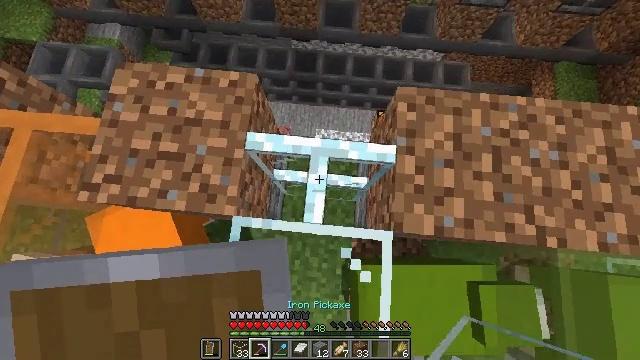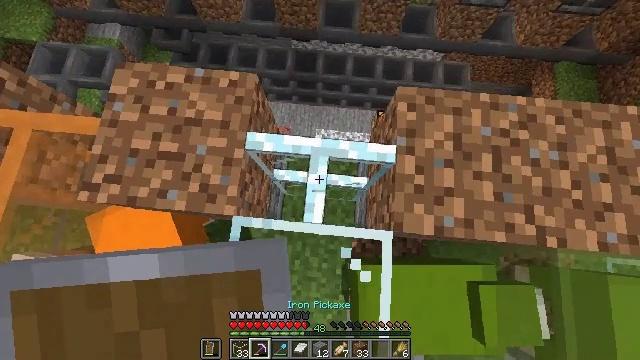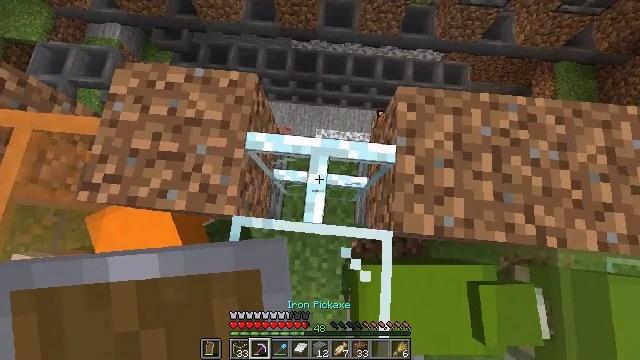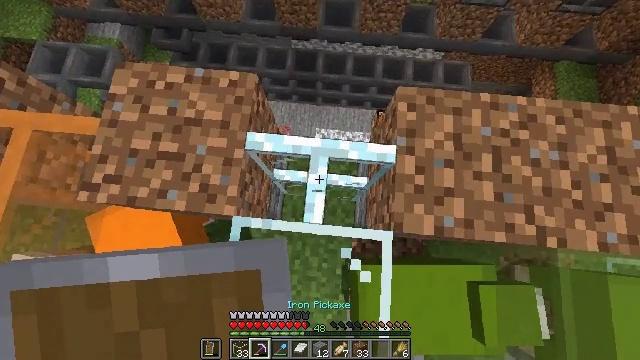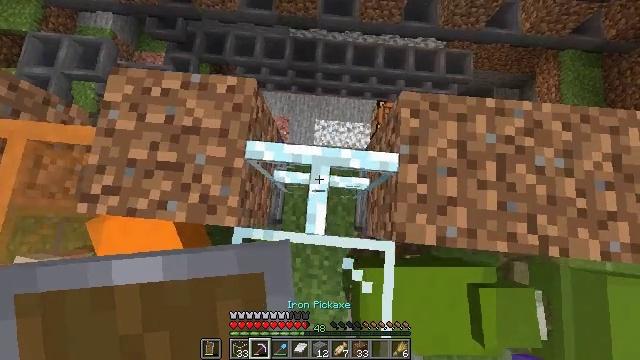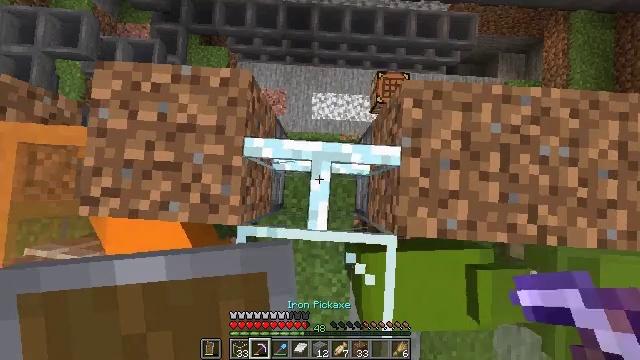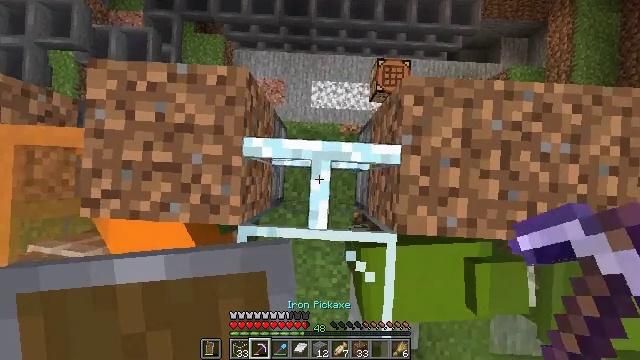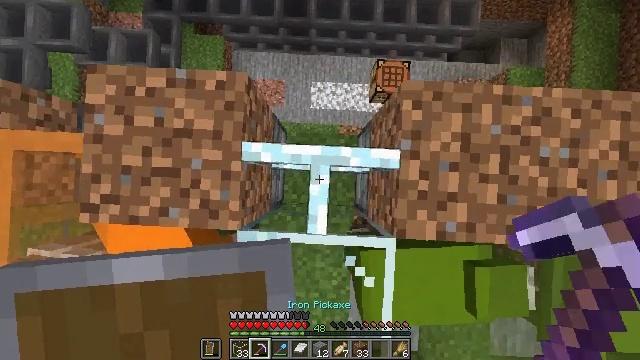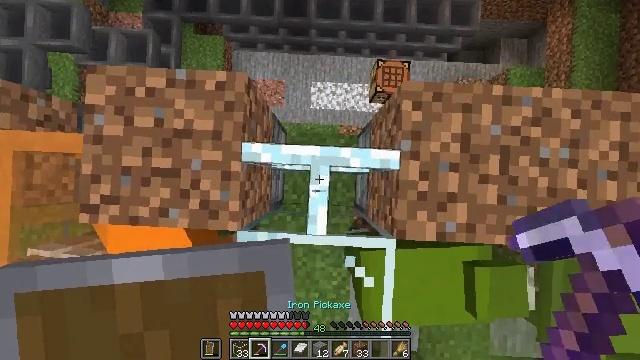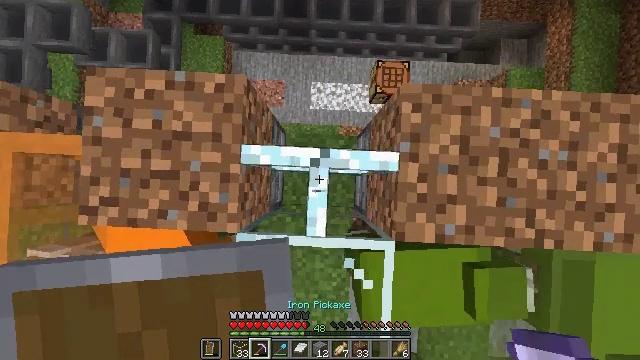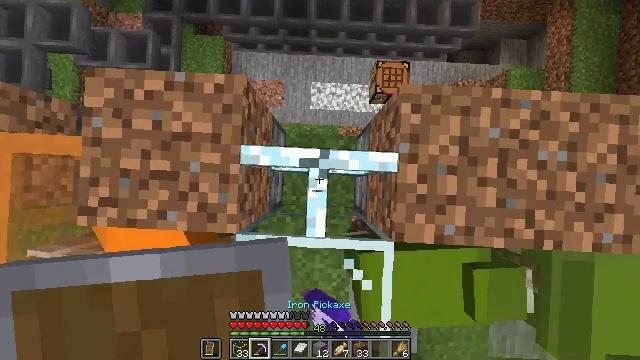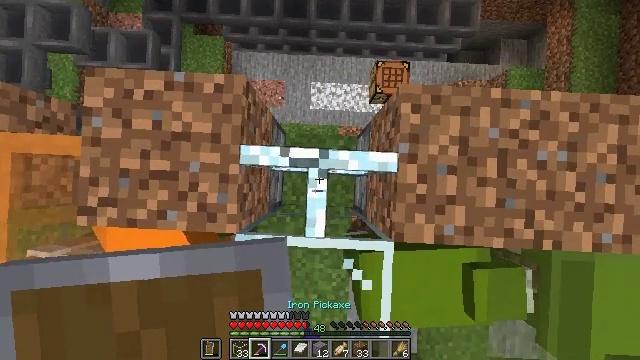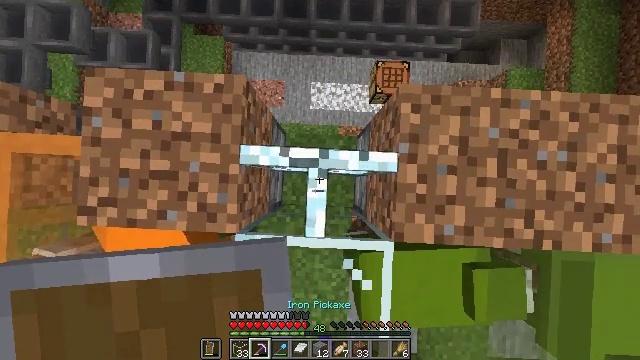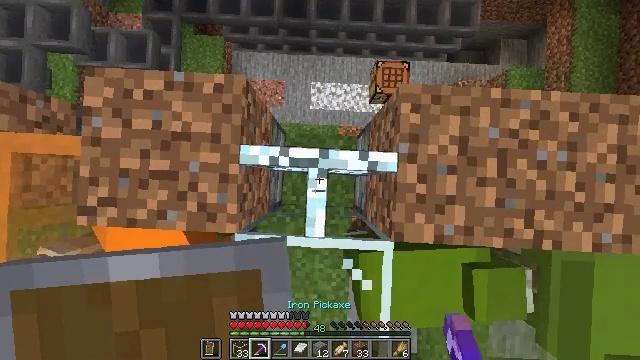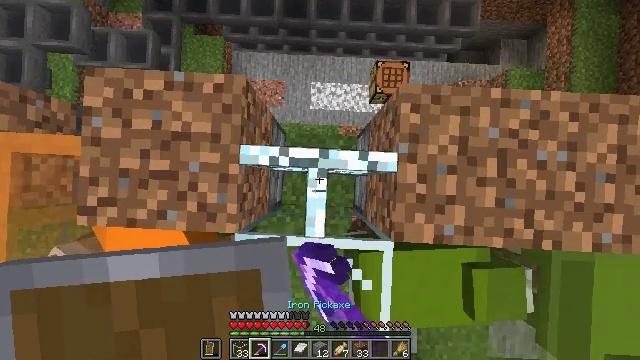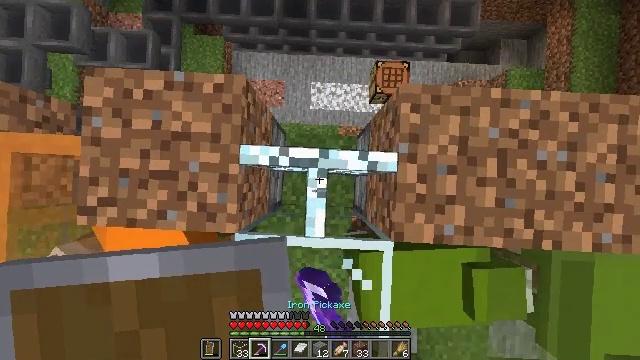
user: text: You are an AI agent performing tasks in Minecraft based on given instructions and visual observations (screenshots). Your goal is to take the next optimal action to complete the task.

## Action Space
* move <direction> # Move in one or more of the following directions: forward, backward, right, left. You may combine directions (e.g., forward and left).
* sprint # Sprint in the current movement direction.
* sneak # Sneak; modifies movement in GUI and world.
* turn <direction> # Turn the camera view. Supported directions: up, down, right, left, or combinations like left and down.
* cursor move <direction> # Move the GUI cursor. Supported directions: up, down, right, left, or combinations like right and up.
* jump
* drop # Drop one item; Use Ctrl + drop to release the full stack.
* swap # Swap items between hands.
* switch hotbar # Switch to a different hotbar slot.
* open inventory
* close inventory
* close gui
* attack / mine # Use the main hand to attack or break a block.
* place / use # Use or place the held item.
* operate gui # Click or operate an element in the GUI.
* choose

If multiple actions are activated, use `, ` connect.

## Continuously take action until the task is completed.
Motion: motion action
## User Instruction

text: Break the glass pane to collect it.
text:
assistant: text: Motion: no_op
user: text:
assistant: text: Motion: no_op
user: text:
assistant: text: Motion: move forward
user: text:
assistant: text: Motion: move forward, turn down
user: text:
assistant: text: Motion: turn right and down
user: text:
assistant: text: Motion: turn down
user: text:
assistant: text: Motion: turn down
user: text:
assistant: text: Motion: no_op
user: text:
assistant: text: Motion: attack / mine
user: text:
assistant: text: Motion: attack / mine
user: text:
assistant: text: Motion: attack / mine
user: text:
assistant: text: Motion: attack / mine
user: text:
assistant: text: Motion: attack / mine
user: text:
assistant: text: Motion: attack / mine
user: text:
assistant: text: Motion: attack / mine
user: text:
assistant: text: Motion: attack / mine
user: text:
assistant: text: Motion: attack / mine
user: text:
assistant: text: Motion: attack / mine
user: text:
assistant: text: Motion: attack / mine
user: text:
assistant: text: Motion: attack / mine
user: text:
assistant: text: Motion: attack / mine
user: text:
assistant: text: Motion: attack / mine
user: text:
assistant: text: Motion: attack / mine
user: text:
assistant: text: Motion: attack / mine
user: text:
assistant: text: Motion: attack / mine
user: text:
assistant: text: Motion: attack / mine
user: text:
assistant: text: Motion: attack / mine
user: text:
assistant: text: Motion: attack / mine
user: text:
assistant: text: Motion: attack / mine
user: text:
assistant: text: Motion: attack / mine